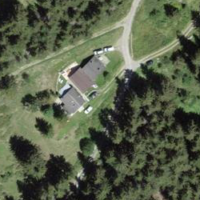
EUNIS habitat code: 43
Species observed at this site:
Centaurea scabiosa
Trifolium repens
Tussilago farfara
Cerastium tomentosum